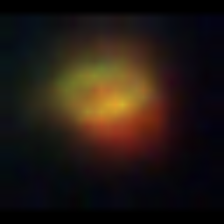
Taxon: NanoPlankton
Group: Other